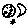
Label: moon